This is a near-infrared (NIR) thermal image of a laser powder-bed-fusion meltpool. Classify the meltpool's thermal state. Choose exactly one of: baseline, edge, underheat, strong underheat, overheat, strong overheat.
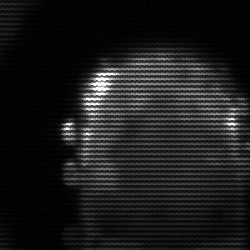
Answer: baseline